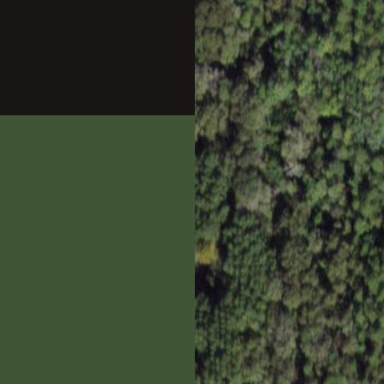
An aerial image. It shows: Forest dominated by needle-leaved trees.